Aerial crown-view tile of a tropical tree (Barro Colorado Island, Panama), acquired 20241216:
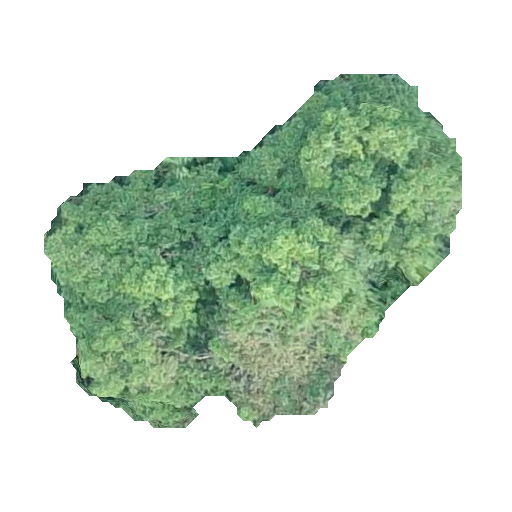
Species: Dendropanax arboreus
GBIF accepted scientific name: Dendropanax arboreus
Crown area: 138.855 m²